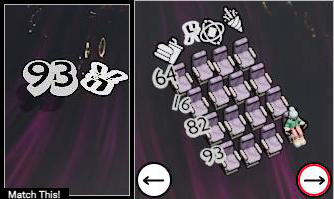
Task: seats
Answer: no